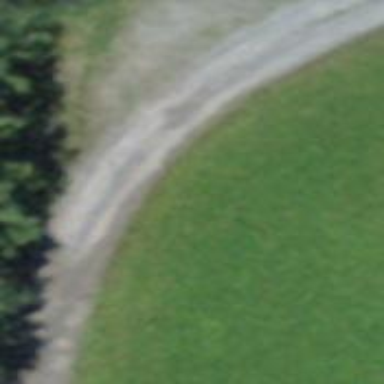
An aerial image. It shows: Unpaved service road.